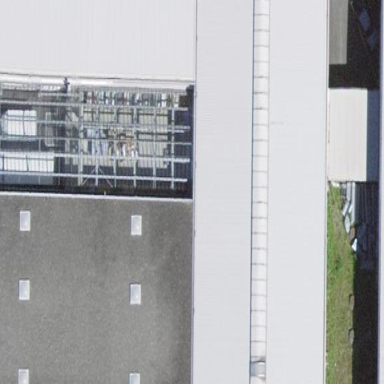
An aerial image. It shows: Industrial building.